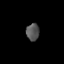
Tissue: lung
Cell type: T cells
Senescence score: 0.1949
Nuclear area (px): 222
Mean DAPI intensity: 83.721